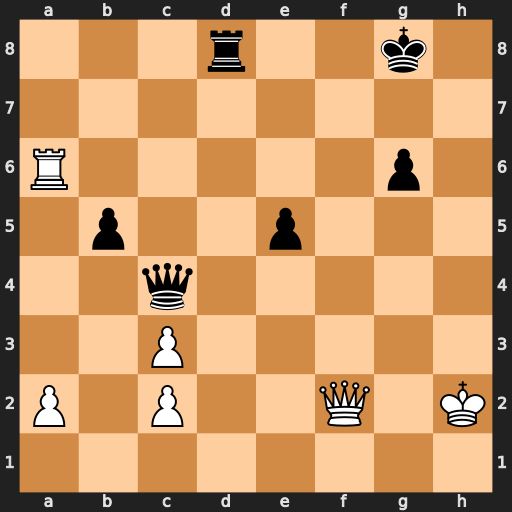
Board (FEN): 3r2k1/8/R5p1/1p2p3/2q5/2P5/P1P2Q1K/8
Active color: w
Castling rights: -
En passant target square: -
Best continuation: Rxg6+ Kh7 Rg3 Qh4+ Rh3 Qxh3+ Kxh3